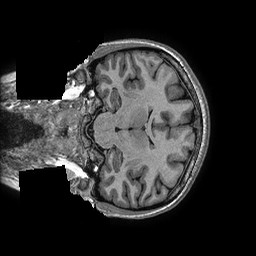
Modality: T1w
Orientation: coronal
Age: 30
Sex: female
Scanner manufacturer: ge
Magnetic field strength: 3 T
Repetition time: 0.006952 s
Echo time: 0.00292 s